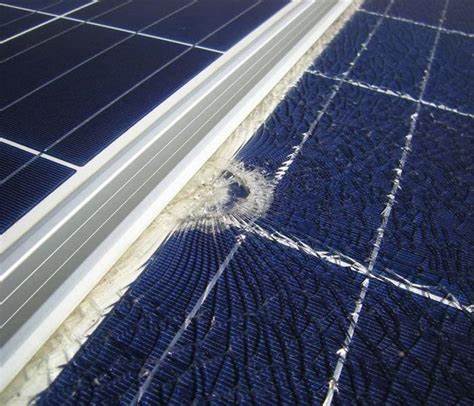
Label: Physical-Damage